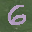
Label: 6